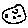
Label: moon